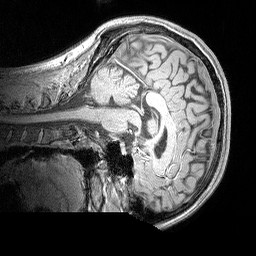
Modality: MP2RAGE
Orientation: sagittal
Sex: male
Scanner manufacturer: siemens
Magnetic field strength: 3 T
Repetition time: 5 s
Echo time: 0.00292 s